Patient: sex F, age 38
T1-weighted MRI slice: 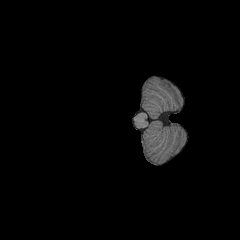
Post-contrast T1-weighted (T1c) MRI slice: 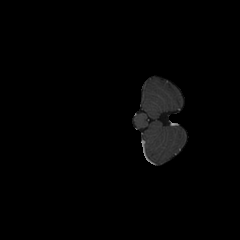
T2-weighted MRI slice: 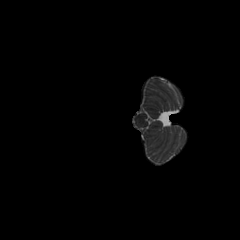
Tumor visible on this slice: no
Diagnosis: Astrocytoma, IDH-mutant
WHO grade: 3